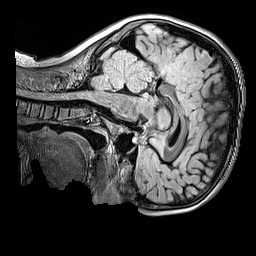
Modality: FLAIR
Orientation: sagittal
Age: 10
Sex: male
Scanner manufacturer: siemens
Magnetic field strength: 3 T
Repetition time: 5 s
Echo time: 0.388 s